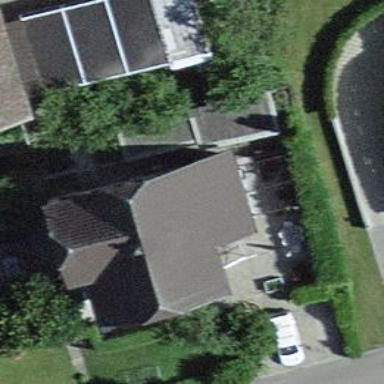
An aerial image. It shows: Building with half-hipped roof shape.